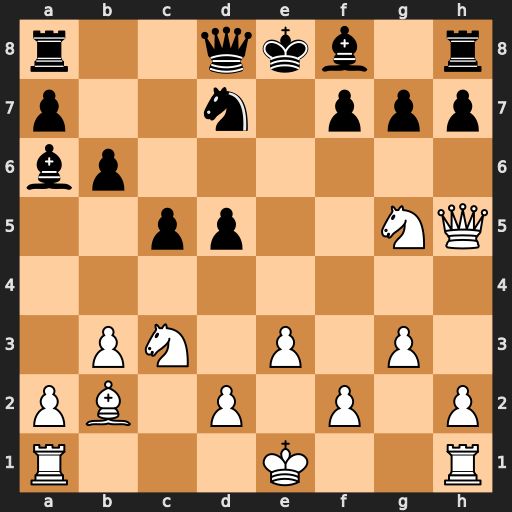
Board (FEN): r2qkb1r/p2n1ppp/bp6/2pp2NQ/8/1PN1P1P1/PB1P1P1P/R3K2R
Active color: w
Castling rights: KQkq
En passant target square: -
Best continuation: Qxf7#